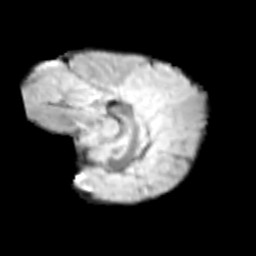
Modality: T2w
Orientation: sagittal
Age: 11
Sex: male
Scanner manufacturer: siemens
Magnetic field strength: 3 T
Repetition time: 3.8 s
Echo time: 0.07 s